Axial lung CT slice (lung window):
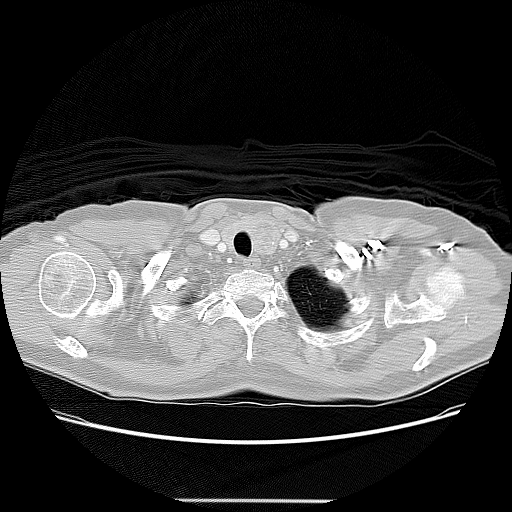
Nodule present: no